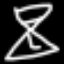
Label: hourglass